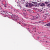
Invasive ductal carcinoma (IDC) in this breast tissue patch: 0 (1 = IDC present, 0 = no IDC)